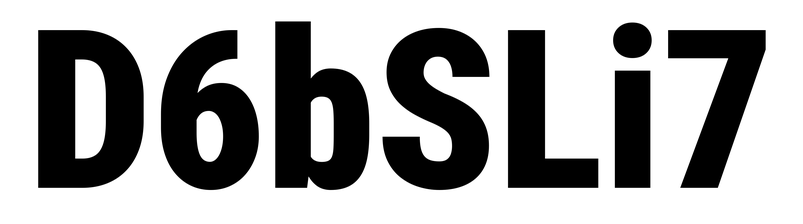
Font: Roboto_Condensed_Black